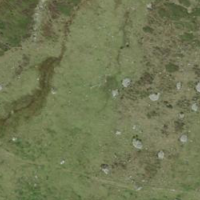
EUNIS habitat code: 26
Species observed at this site:
Tussilago farfara